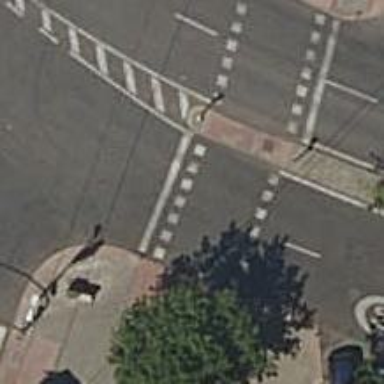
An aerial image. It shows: Crossing with traffic signals.